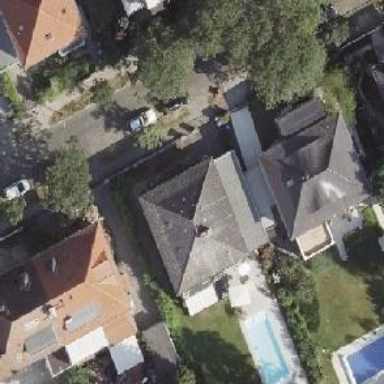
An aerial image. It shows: House with hipped roof.